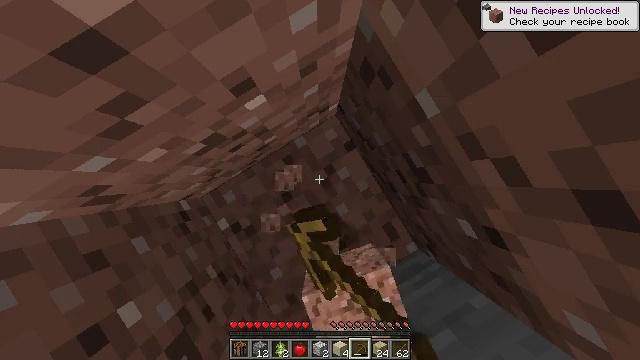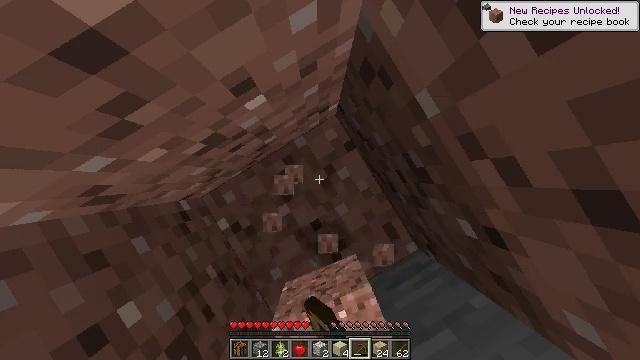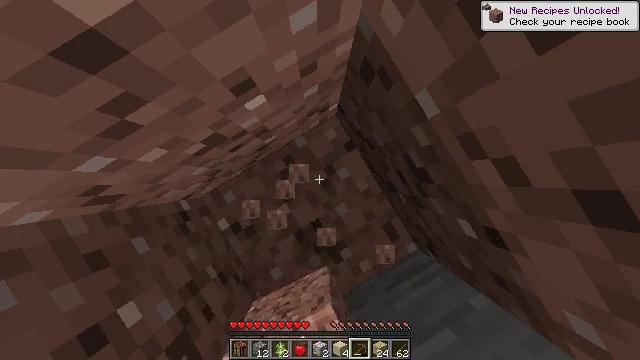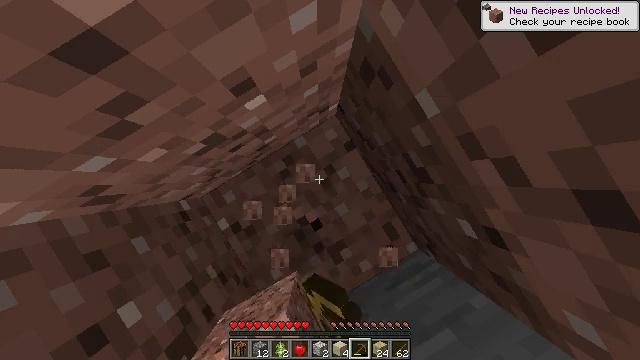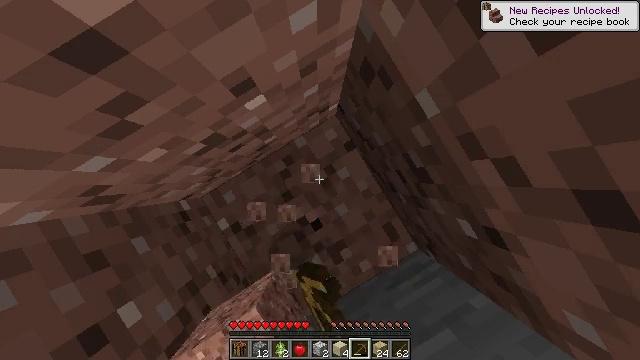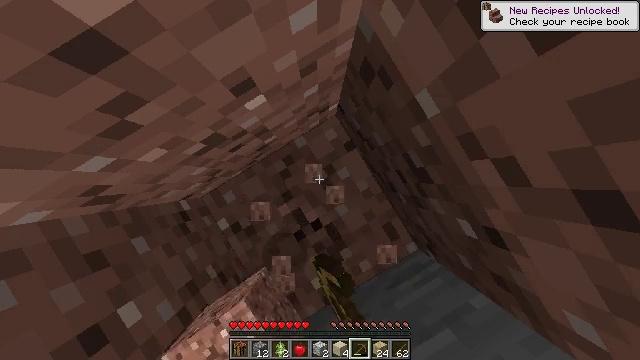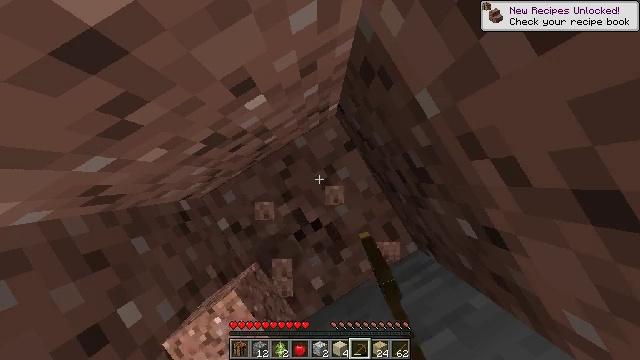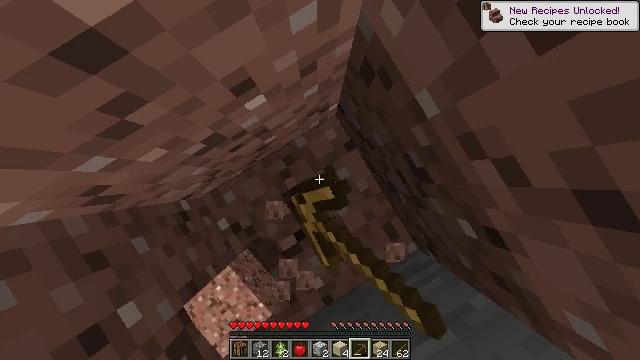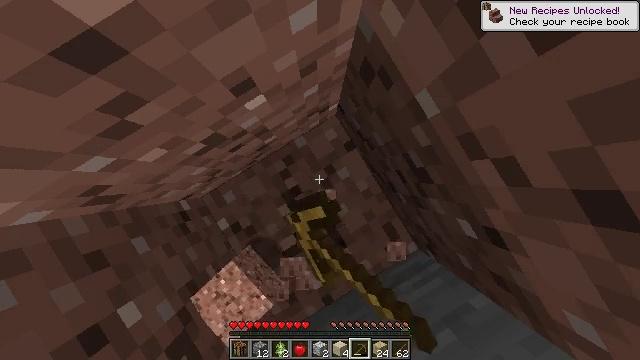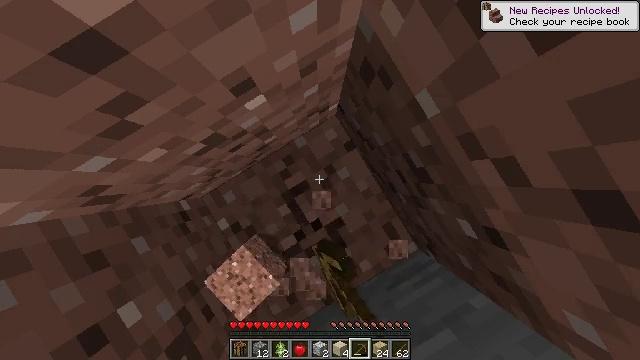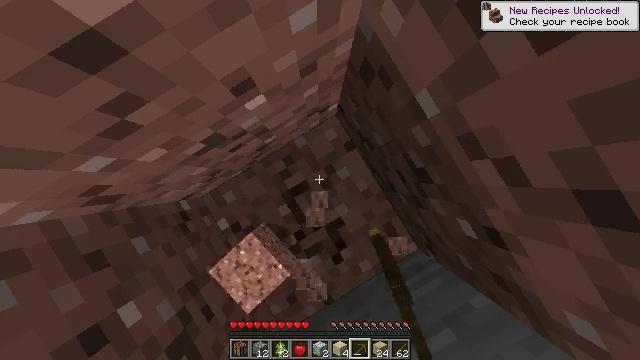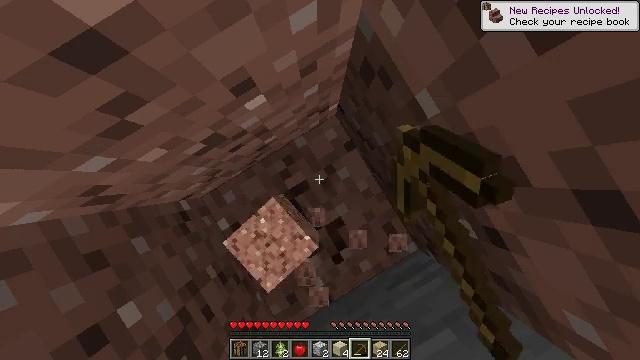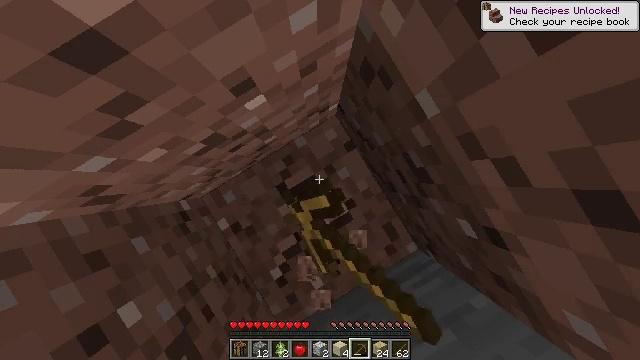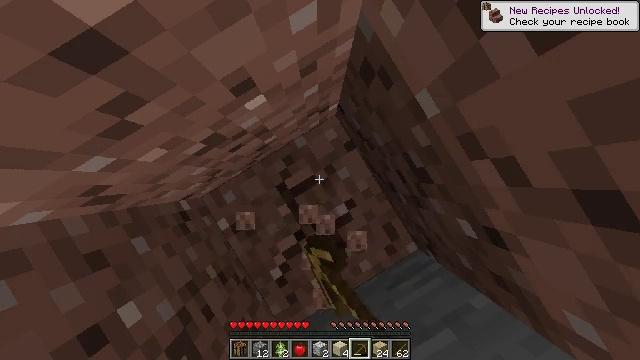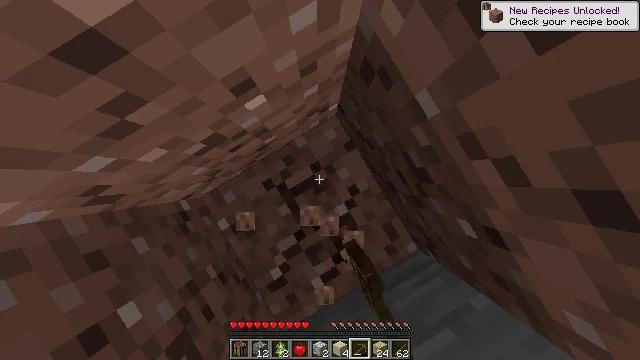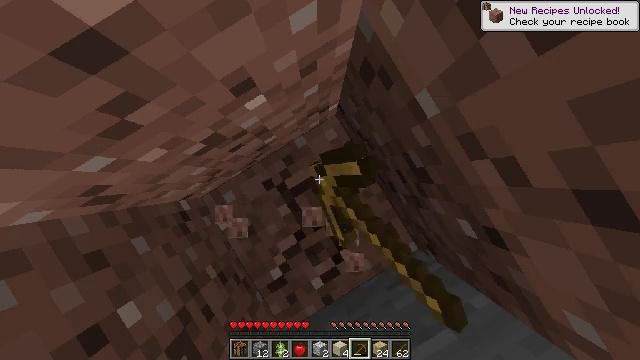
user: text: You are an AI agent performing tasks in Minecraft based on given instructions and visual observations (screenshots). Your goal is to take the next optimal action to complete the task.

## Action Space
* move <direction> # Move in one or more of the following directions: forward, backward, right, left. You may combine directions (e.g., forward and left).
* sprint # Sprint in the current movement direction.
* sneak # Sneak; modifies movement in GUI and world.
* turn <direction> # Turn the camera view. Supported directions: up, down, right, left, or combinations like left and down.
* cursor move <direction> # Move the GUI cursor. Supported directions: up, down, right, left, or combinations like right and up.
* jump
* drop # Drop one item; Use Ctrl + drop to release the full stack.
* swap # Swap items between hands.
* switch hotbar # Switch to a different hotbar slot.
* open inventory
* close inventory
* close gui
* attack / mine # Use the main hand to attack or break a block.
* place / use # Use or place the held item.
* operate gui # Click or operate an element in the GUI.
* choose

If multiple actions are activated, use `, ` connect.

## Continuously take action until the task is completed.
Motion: motion action
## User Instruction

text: Use a pickaxe to gather granite.
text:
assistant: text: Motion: attack / mine
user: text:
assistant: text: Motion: attack / mine
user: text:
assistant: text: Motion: attack / mine
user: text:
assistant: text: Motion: attack / mine
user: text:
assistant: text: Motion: attack / mine
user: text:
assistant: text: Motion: attack / mine
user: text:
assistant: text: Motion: attack / mine
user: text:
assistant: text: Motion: attack / mine
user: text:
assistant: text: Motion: attack / mine
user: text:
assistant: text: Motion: attack / mine
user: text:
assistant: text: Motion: attack / mine
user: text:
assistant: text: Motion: attack / mine
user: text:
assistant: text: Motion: attack / mine
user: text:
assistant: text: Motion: attack / mine
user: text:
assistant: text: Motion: attack / mine
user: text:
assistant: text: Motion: attack / mine
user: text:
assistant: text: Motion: attack / mine
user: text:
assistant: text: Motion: attack / mine
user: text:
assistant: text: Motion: attack / mine
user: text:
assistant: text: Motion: attack / mine
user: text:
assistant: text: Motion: attack / mine
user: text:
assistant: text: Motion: attack / mine
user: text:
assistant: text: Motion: attack / mine
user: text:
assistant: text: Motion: attack / mine
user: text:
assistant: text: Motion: attack / mine
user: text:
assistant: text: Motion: attack / mine
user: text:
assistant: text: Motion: attack / mine
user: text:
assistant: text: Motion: attack / mine
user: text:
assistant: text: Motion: attack / mine